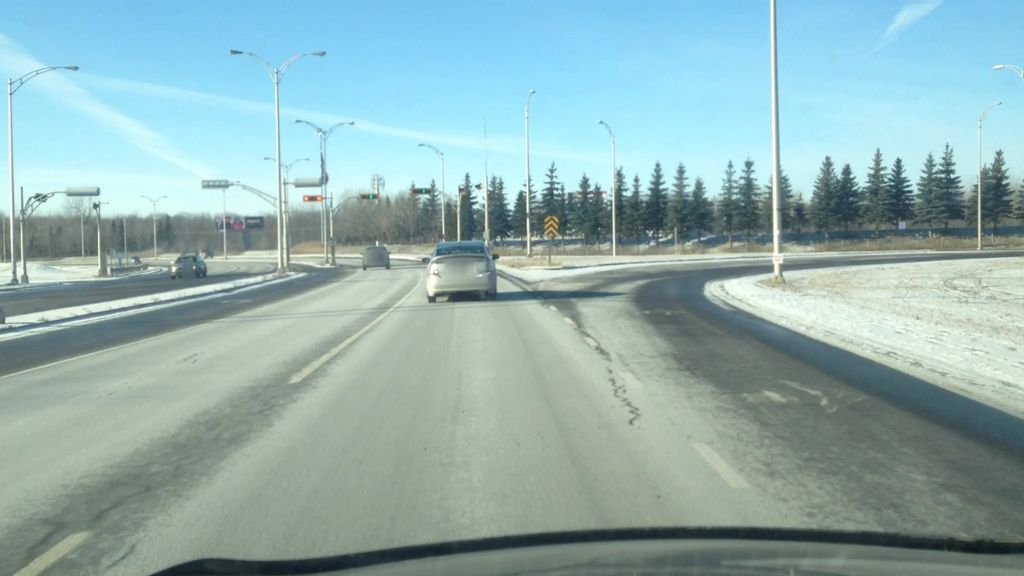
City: montreal